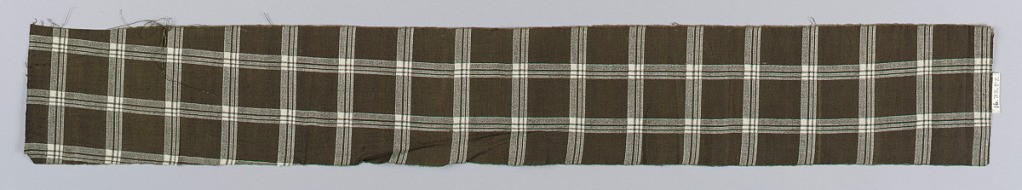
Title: Fragment
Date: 1870–80
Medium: cotton Technique: printed on plain weave
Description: Narrow fragment with printed pattern of large white and brown checks.